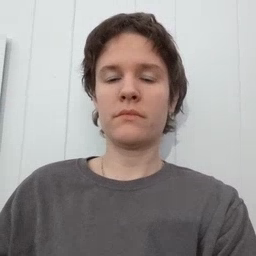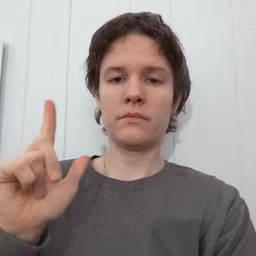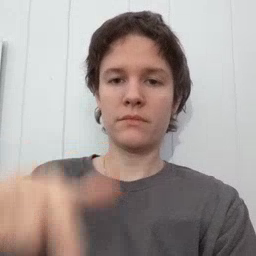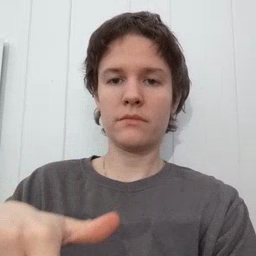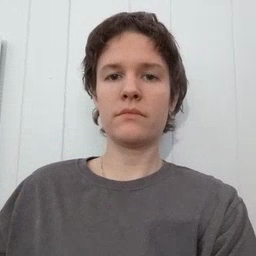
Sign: later